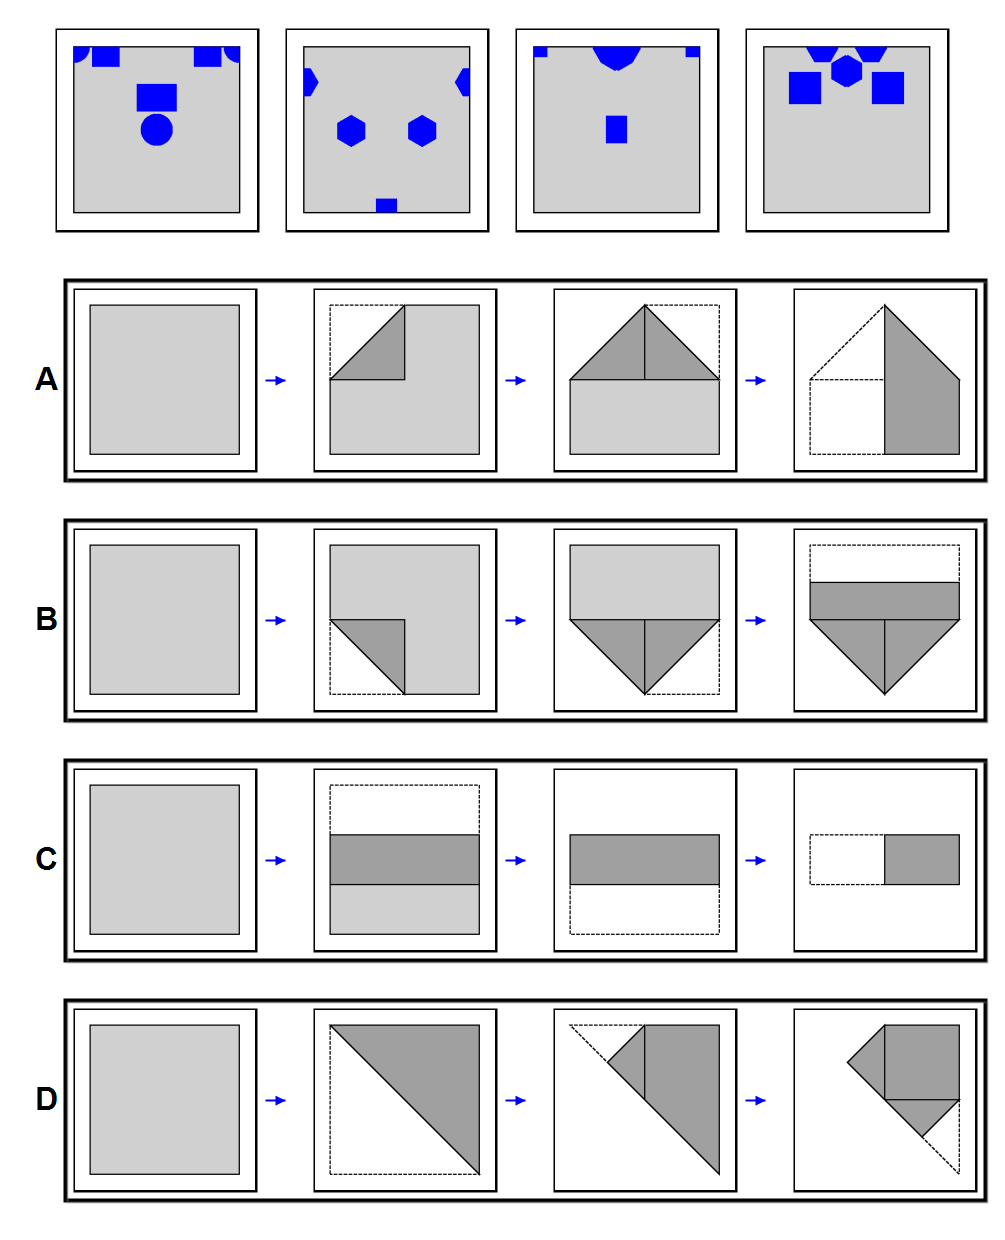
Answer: A